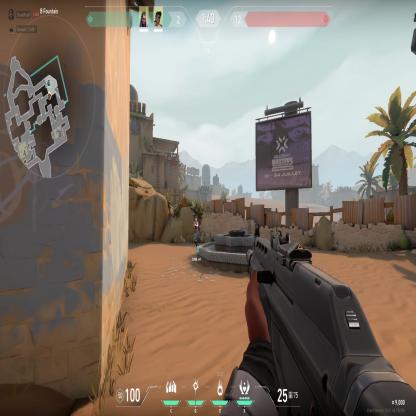
Label: teammate